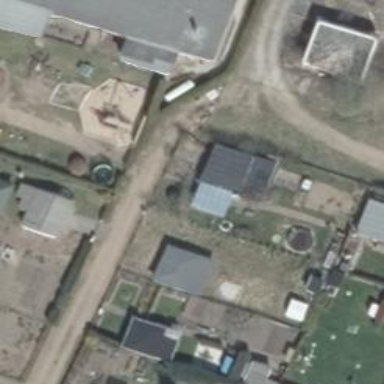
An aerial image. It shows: Road leading to allotments.